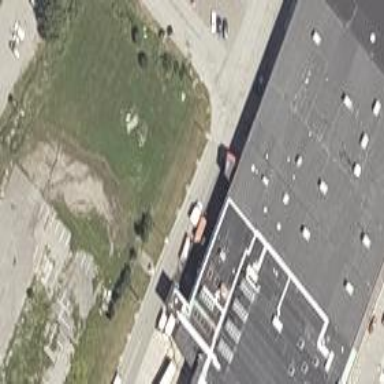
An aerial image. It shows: Building that houses trampoline park.